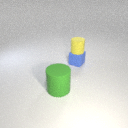
small blue rubber cube behind large green rubber cylinder